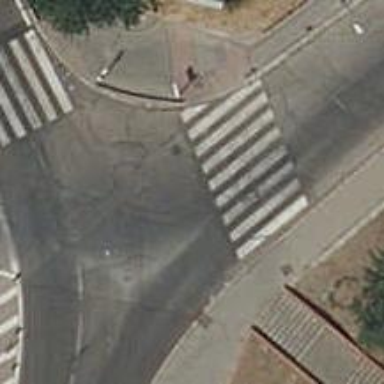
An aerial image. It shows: Uncontrolled crossing on the road.